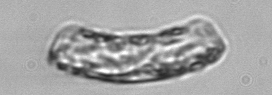
Label: Guinardia_striata